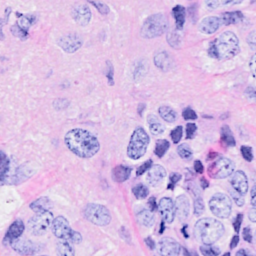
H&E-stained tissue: Breast